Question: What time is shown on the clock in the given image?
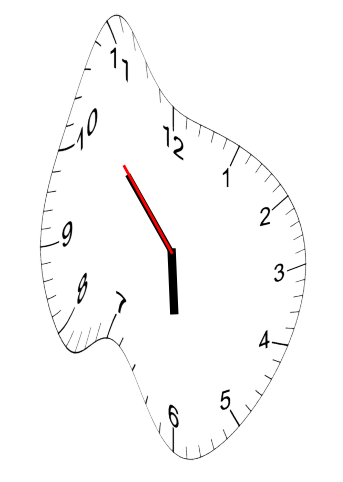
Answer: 05:52:53